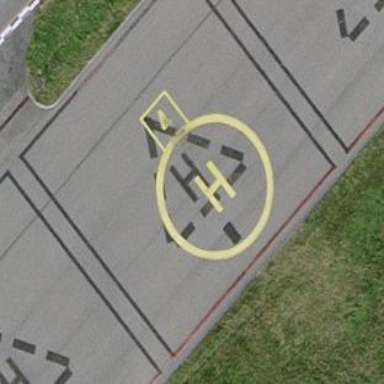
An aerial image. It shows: Image of helipad at airport.